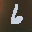
Label: 6